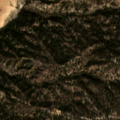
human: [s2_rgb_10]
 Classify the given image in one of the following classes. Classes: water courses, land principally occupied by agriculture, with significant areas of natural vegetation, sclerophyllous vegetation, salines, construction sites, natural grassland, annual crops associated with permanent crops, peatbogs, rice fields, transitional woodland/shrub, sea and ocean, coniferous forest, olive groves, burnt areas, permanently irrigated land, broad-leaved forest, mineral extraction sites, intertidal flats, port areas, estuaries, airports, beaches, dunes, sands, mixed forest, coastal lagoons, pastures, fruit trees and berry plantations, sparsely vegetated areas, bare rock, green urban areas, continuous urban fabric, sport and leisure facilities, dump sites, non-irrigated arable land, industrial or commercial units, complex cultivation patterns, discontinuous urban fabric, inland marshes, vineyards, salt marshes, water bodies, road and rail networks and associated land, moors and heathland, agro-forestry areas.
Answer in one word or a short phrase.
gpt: mixed forest, water bodies